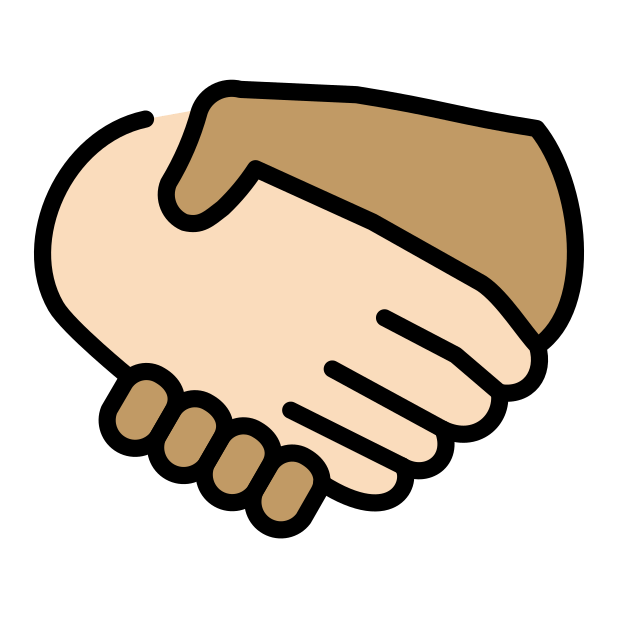
handshake: light skin tone, medium skin tone